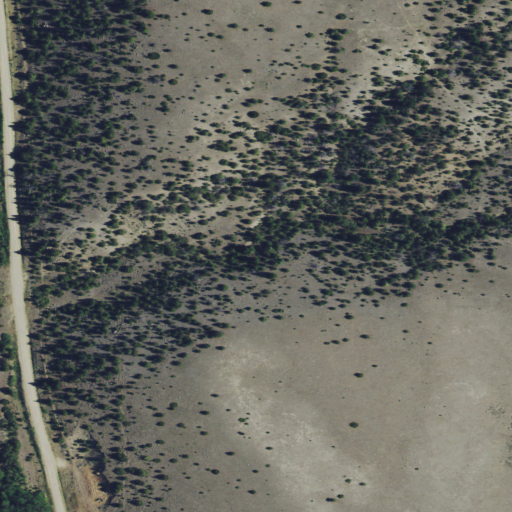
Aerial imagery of valley in Montana named Wood Gulch containing grassland, shrub, low intensity development, open development, evergreen forest, and deciduous forest